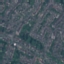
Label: Residential